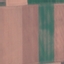
Land use / land cover class: AnnualCrop